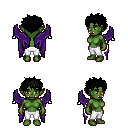
a pixel art fantasy rpg character, female body template, orc, green skin, purple wings, white pants, black bedhead hairstyle, four views (front, back, left, right), 2x2 character sprite sheet, small pixel art, hard edges, no anti-aliasing